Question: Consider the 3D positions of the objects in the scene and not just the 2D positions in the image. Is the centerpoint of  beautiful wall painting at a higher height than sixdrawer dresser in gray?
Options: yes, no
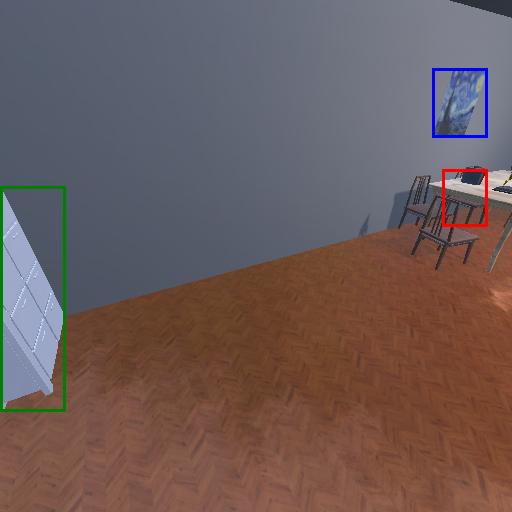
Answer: yes